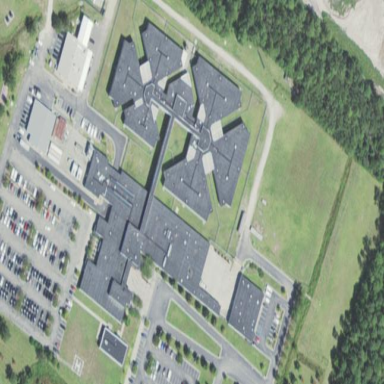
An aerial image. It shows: Prison.